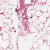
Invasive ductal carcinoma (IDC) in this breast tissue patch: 0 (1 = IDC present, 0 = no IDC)